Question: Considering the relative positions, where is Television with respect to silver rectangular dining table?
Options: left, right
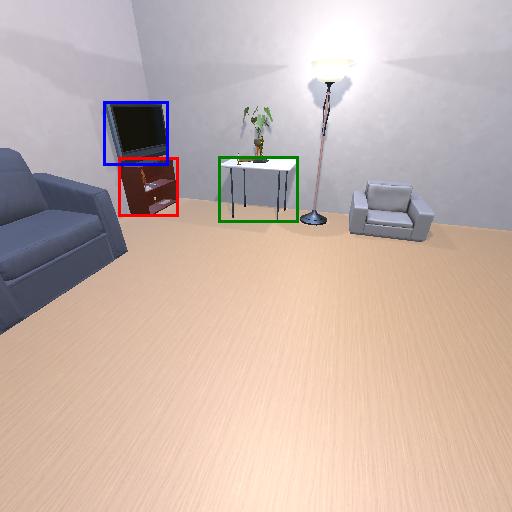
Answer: left